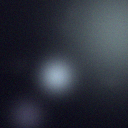
Screen state: off